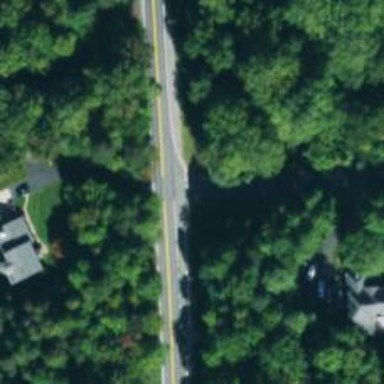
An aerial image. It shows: Road with stop sign.